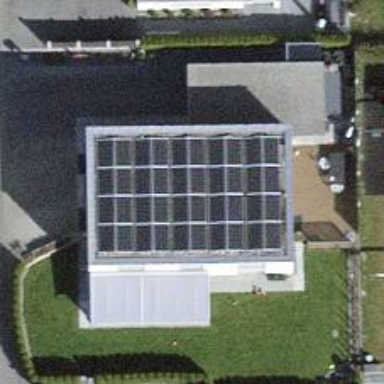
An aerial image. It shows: Solar power generator using photovoltaic panels.